Interaction volume radius: 10 \u00c5
Interaction volume height: 15 \u00c5
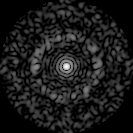
Disorder parameter: 0.8376